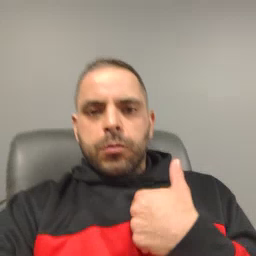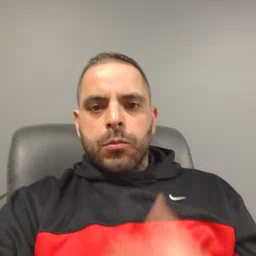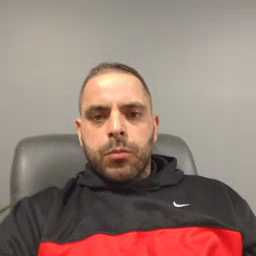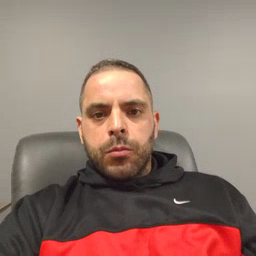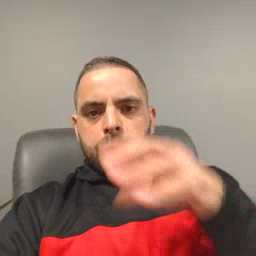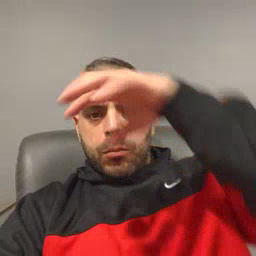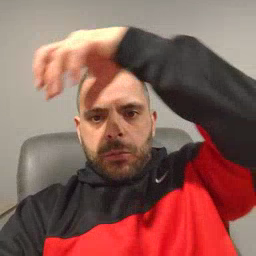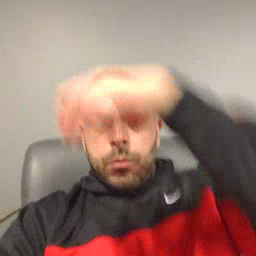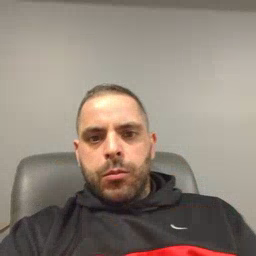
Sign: cloud